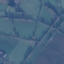
Land use / land cover: Pasture